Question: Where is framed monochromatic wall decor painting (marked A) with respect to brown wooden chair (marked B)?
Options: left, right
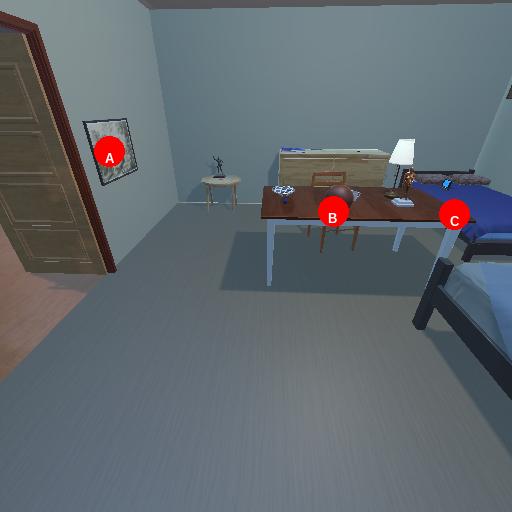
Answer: left